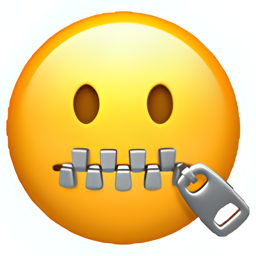
Name: zipper mouth face
Emoji: 🤐
Group: Smileys & Emotion
Sub-group: face-neutral-skeptical